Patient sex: M
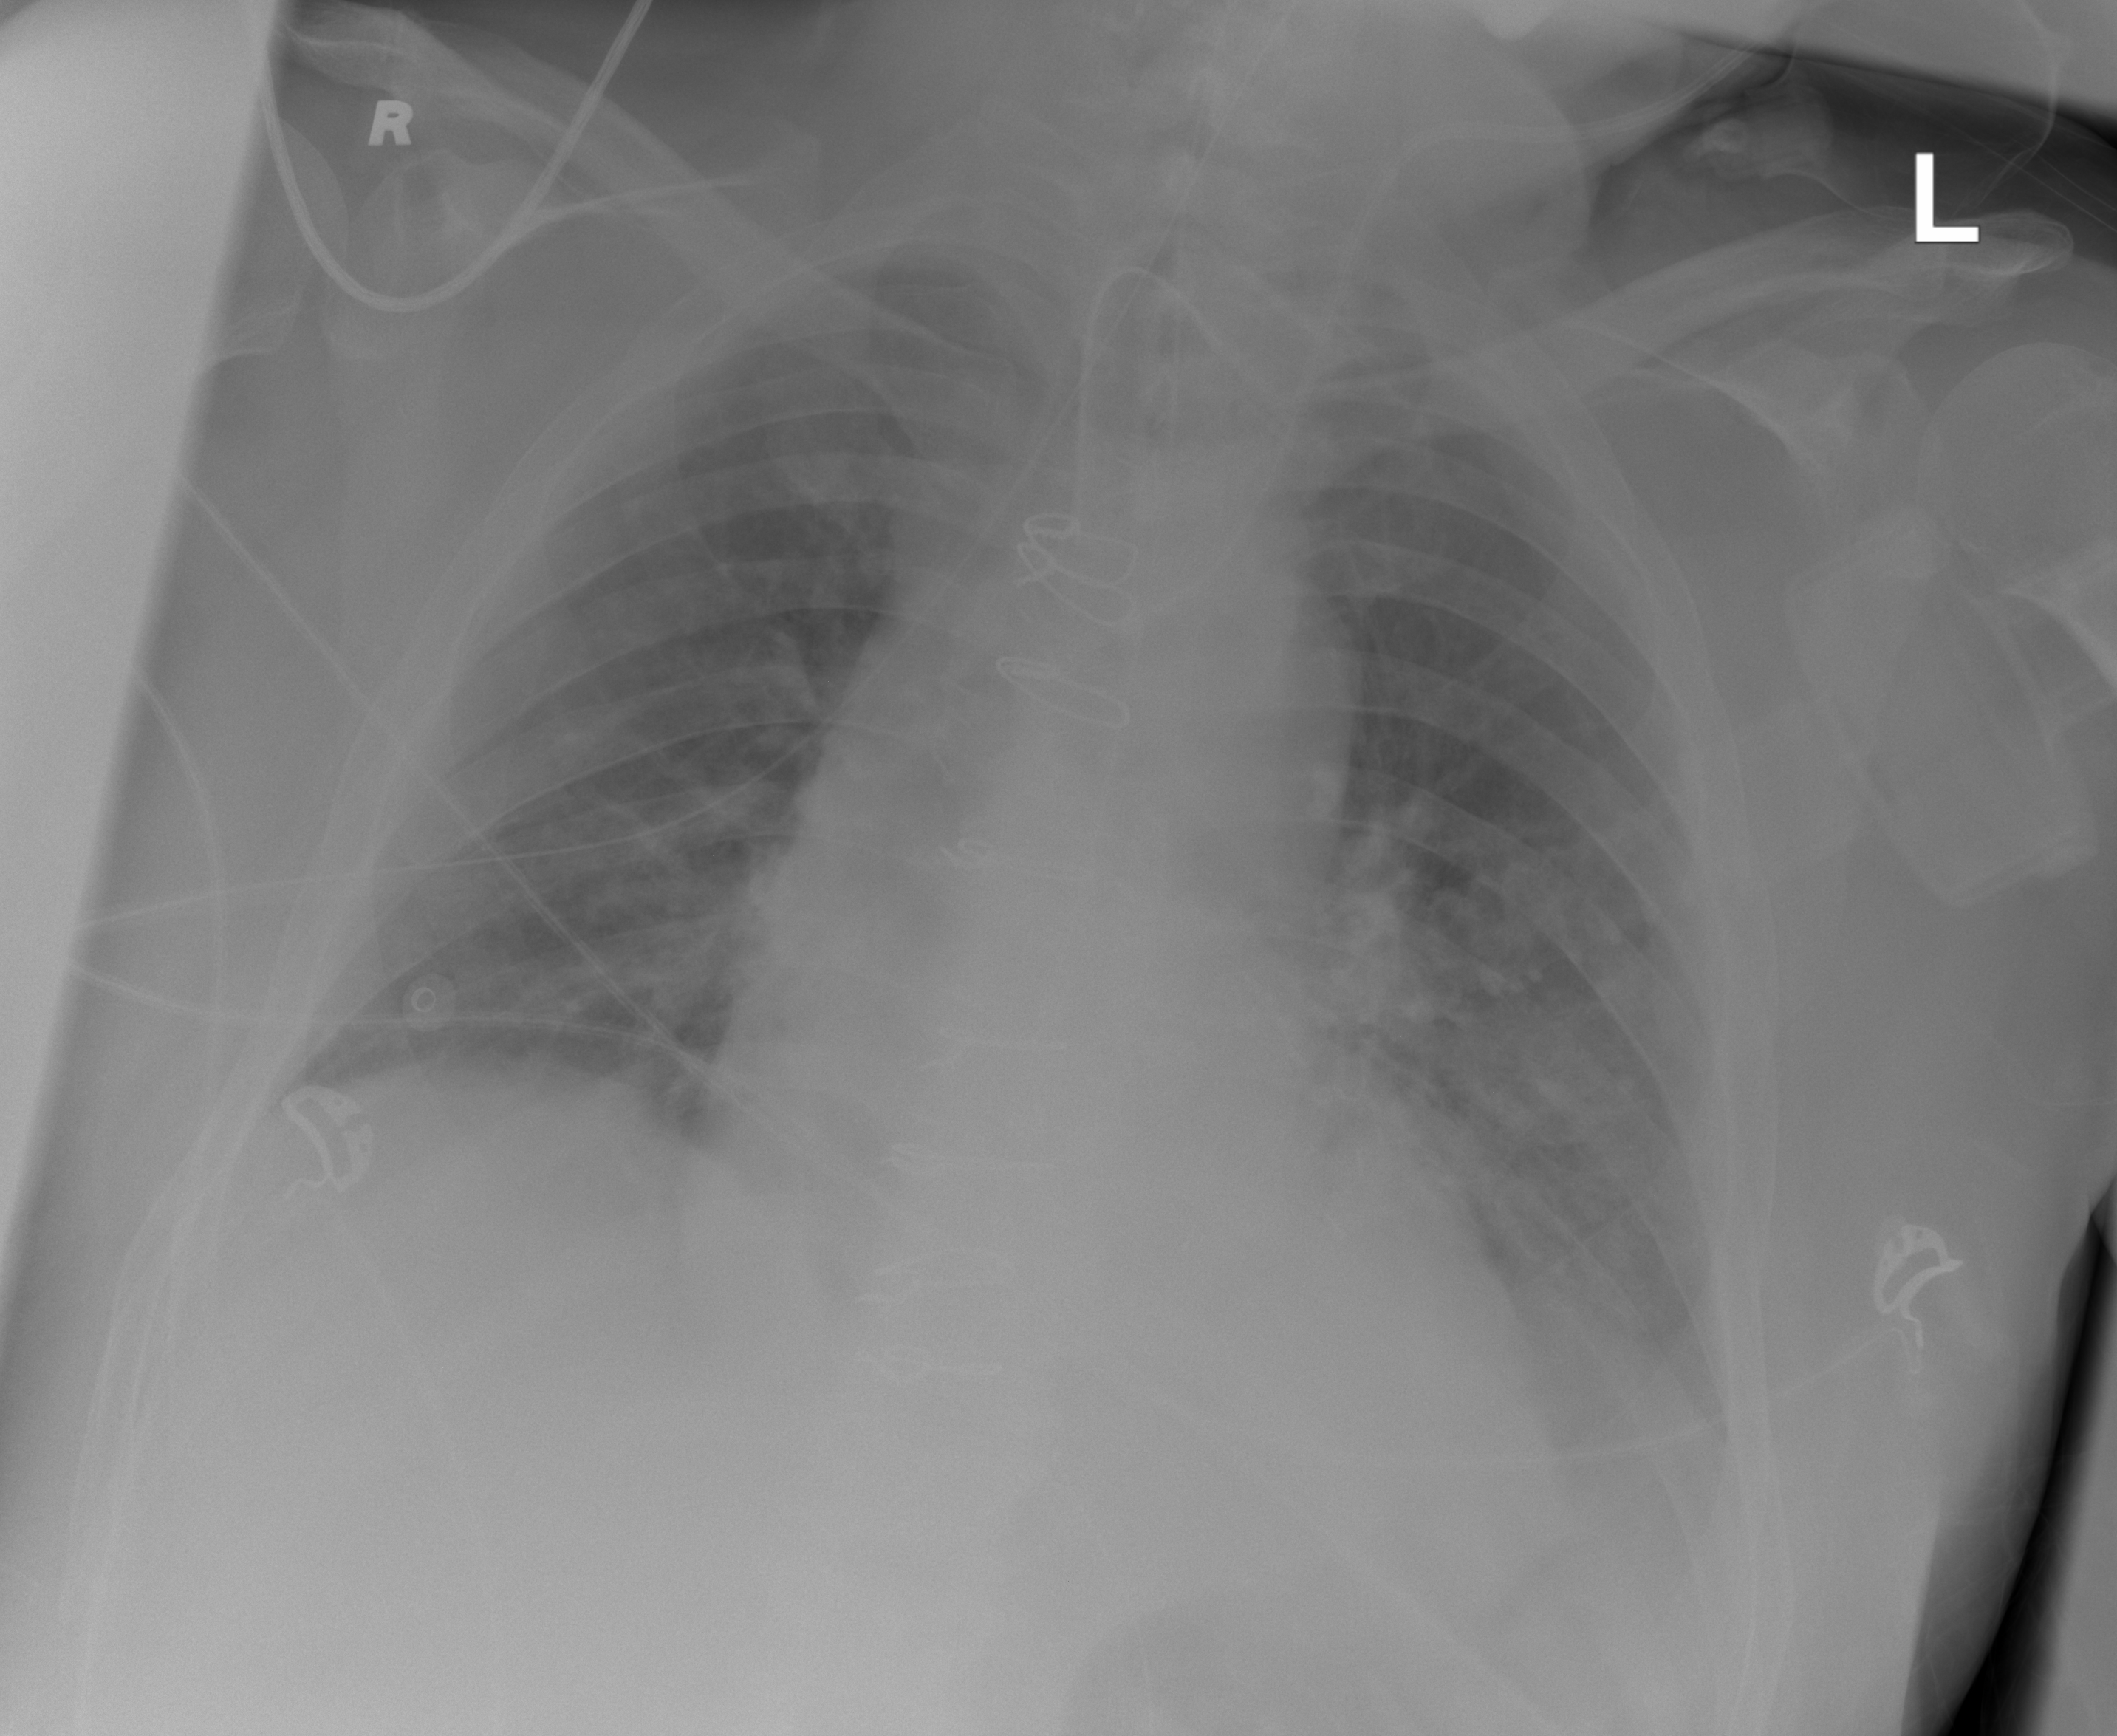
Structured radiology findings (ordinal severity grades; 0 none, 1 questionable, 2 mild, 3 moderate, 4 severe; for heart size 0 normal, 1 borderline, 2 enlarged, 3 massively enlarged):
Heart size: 1
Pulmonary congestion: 0
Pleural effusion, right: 0
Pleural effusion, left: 2
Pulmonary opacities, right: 0
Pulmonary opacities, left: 0
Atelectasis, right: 0
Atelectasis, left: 0